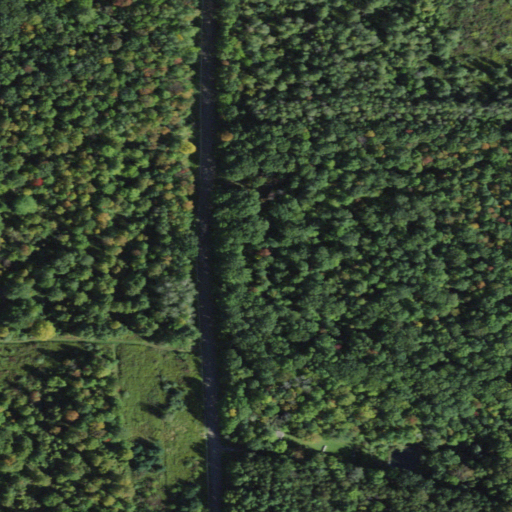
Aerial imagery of mountain in New York named Turkey Hill containing deciduous forest, open development, evergreen forest, and pasture